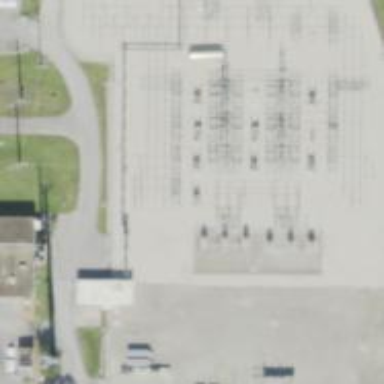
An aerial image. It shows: Switch used for power control.